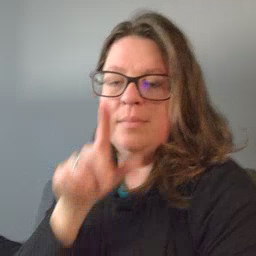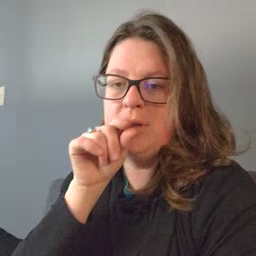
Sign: bird